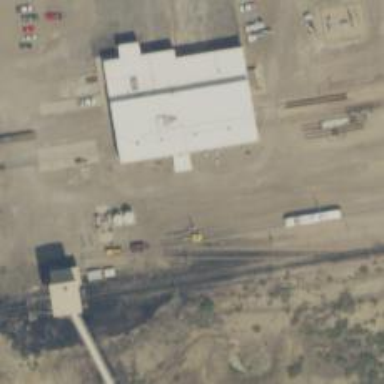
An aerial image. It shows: View of railway yard.